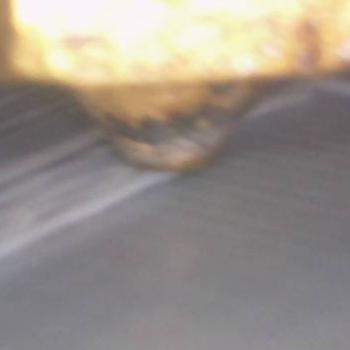
Flow rate: 47%